Question:
i have to fetch the details of ride provider who have offered their ride most to users.
the user_id in user_detail table is same as ride_provider_id in RIDE table.
i tried this but getting error 'ORA-00920: invalid relational operator' at last line ;
'''
select u.*
from user_details u,
(select ride_provider_id,count(ride_provider_id) as of_ride
from ride
group by ride_provider_id) r2
where u.user_id= r2.ride_provider_id
having max(r2.of_ride);
'''
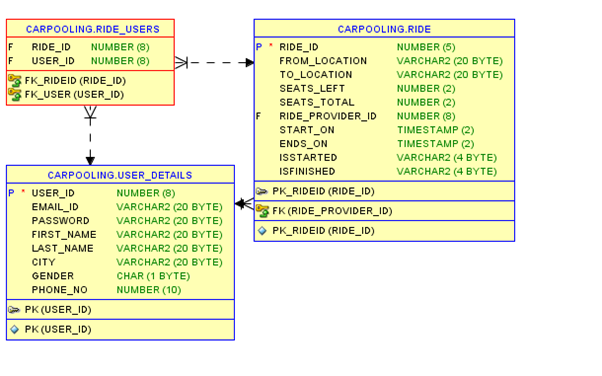
Answer: In Oracle, you can phrase this using 'order by' and the 'fetch first' clause:
'''
select u.*
from user_details u join
(select ride_provider_id, count(*) as of_ride
from ride
group by ride_provider_id
) r
on u.user_id = r.ride_provider_id
order by of_ride desc
fetch first 1 row only;
'''
However, this seems rather inefficient. If you are using a subquery for the count, then the query can do the limit in the subquery:
'''
select u.*
from user_details u join
(select ride_provider_id, count(*) as of_ride
from ride
group by ride_provider_id
order by count(*) desc
fetch first 1 row only
) r
on u.user_id = r.ride_provider_id
'''